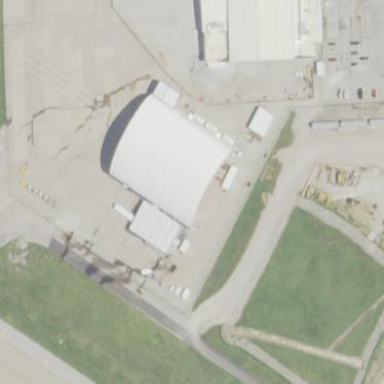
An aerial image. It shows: Hangar.